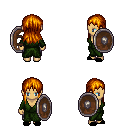
a pixel art fantasy rpg character, female body template, human, tanned skin, green robe, metal pants, dark blonde unkempt hairstyle, black slippers, shield, four views (front, back, left, right), 2x2 character sprite sheet, small pixel art, hard edges, no anti-aliasing